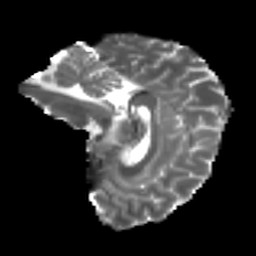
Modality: T2w
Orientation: sagittal
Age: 31
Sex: female
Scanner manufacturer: ge
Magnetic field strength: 3 T
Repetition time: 7.8 s
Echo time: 0.0606 s